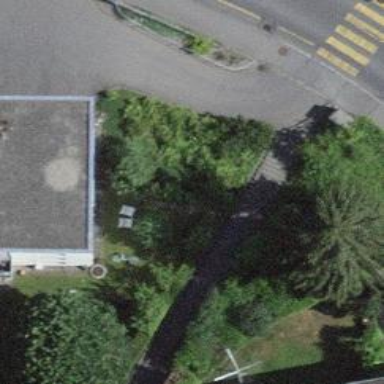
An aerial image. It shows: Set of steps on the road.